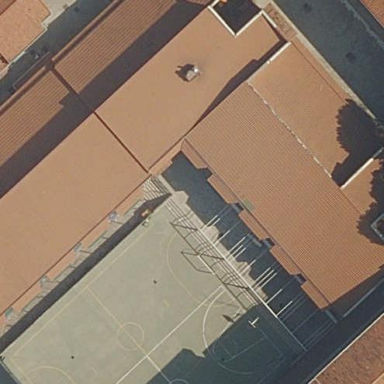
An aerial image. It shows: School.